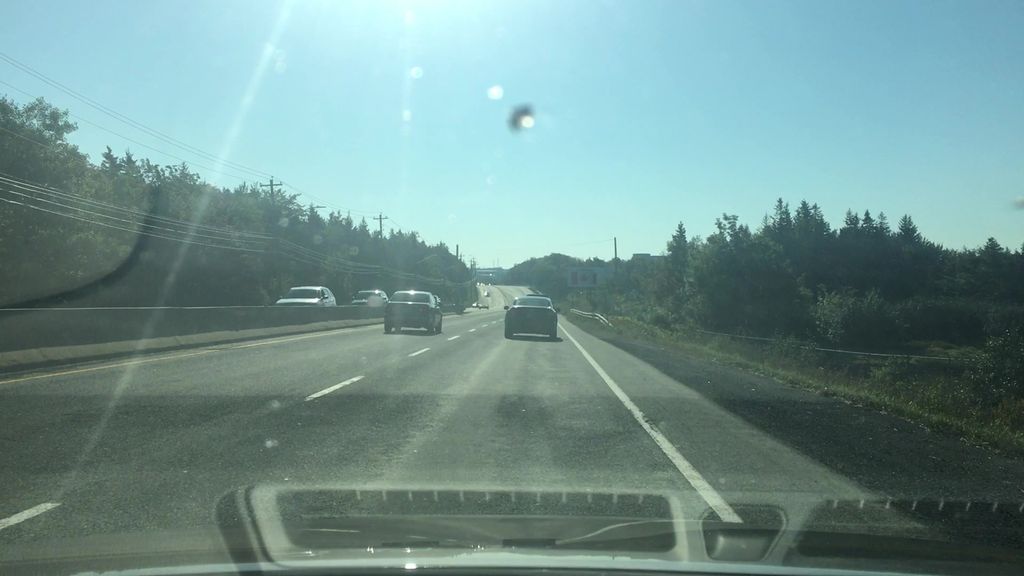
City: halifax